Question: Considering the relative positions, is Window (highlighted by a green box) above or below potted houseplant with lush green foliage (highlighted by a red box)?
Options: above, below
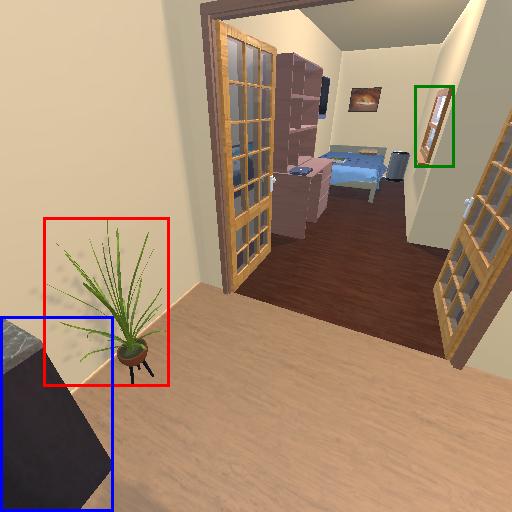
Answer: above